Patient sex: M
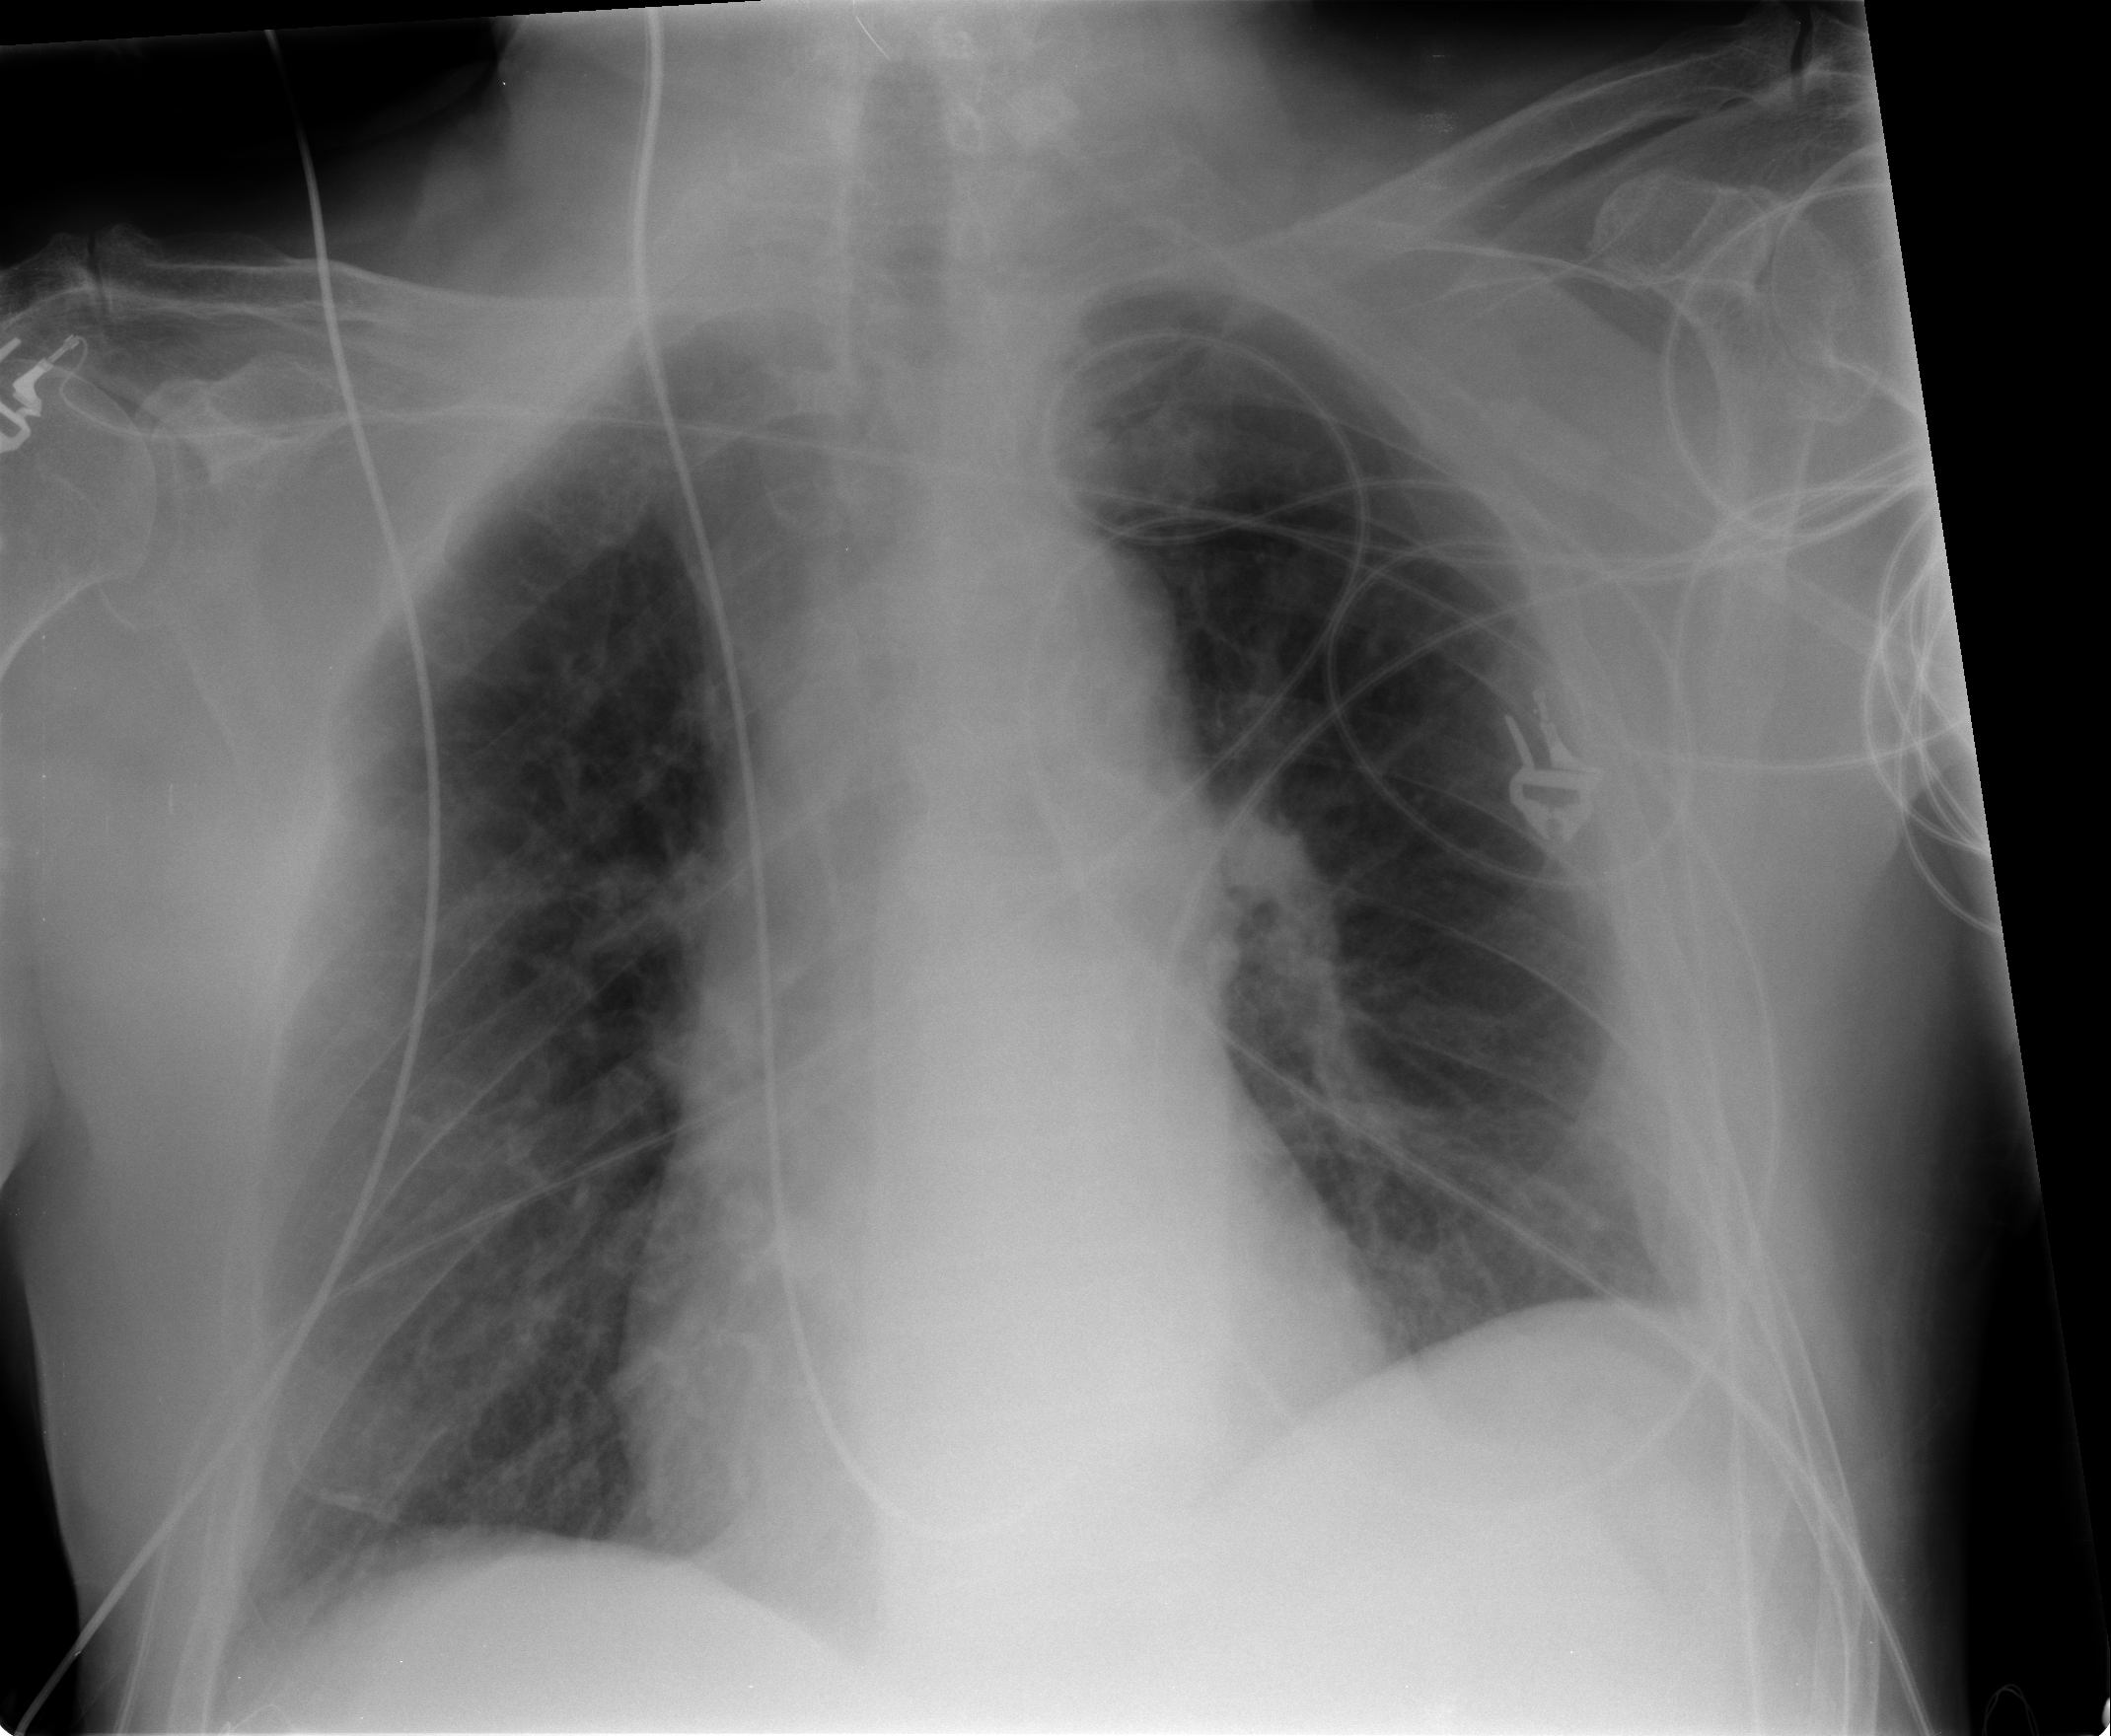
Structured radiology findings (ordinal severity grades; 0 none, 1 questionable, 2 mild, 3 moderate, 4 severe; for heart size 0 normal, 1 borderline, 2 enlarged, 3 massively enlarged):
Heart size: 0
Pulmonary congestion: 2
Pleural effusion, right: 0
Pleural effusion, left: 0
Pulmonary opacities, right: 0
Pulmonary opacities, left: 0
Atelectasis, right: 0
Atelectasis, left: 0